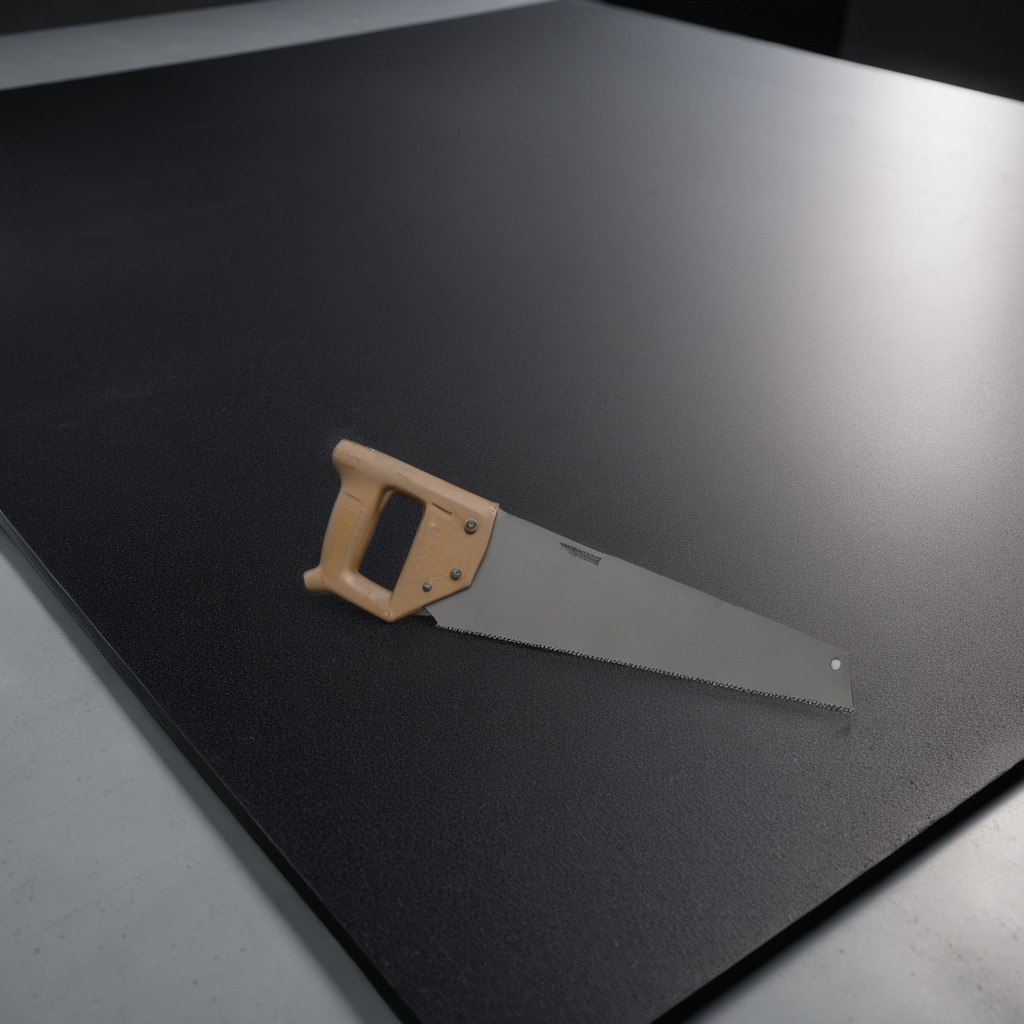
A metal saw is lying on a clean granite tabletop covered with a black rubber mat inside a workshop under bright overhead lighting crisp shadows high clarity worn but beneath the mat